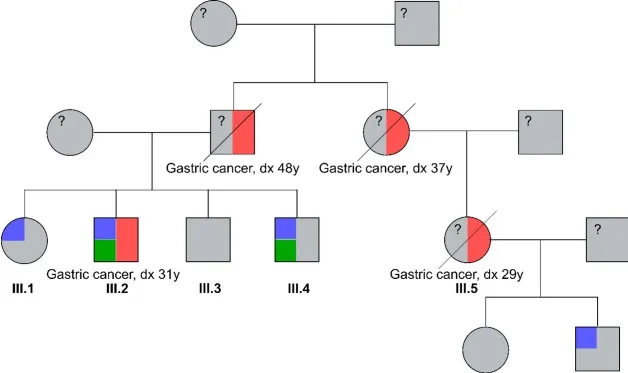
A cancer family pedigree with multiple affected members indicating hereditary cancer syndrome. The proband III.2 was diagnosed with gastric cancer at the age of 31 years old. Genetic testing revealed 2 pathogenic variants in the CDH1 and MUTYH genes. Other family members and relatives were labeled for the presence of cancer and mutation status.
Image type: pathology (giemsa)